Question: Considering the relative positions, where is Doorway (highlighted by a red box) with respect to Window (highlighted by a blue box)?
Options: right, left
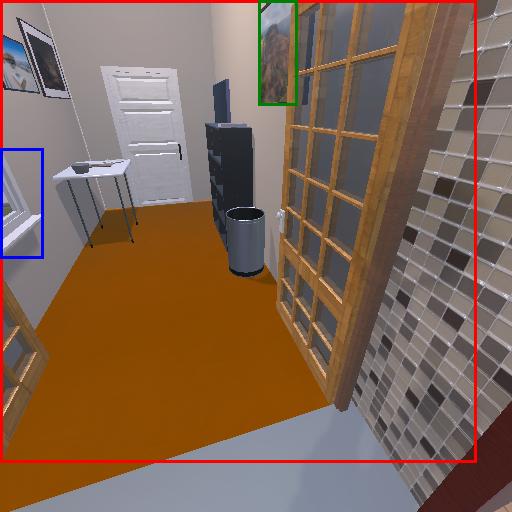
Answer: right